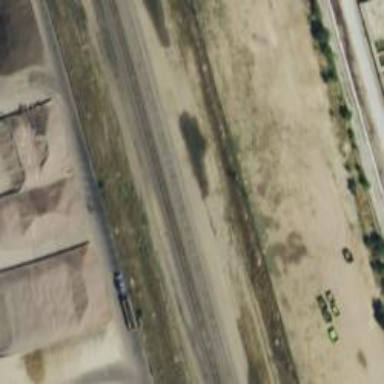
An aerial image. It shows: Railway siding for service.